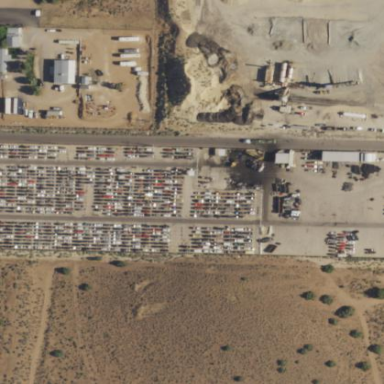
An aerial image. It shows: Industrial area designated as scrap yard.